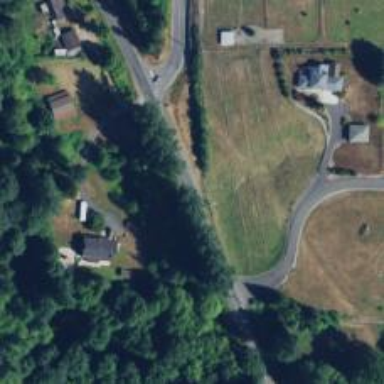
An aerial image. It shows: Abandoned road.